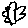
Label: bird